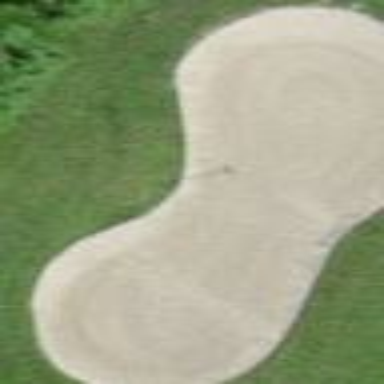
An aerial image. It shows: Sandy area is golf bunker.